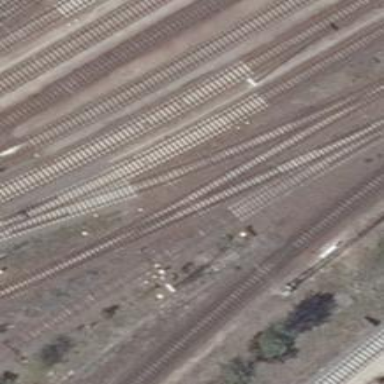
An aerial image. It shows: Rail yard with electrified contact lines for railway operations.